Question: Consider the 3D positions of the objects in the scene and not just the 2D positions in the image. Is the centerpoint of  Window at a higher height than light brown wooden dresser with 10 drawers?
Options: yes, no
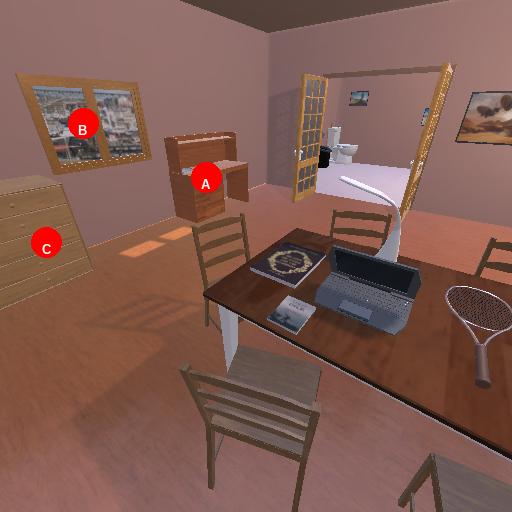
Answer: yes